Aerial crown-view tile of a tropical tree (Barro Colorado Island, Panama), acquired 20250124:
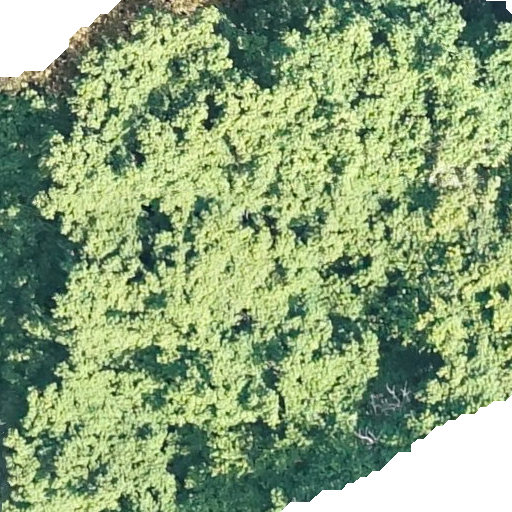
Species: Tachigali panamensis
GBIF accepted scientific name: Tachigali panamensis
Crown area: 488.603 m²